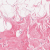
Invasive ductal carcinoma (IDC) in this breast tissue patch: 0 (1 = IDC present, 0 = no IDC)